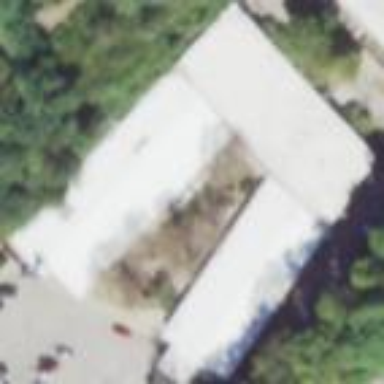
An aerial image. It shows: Retail building.